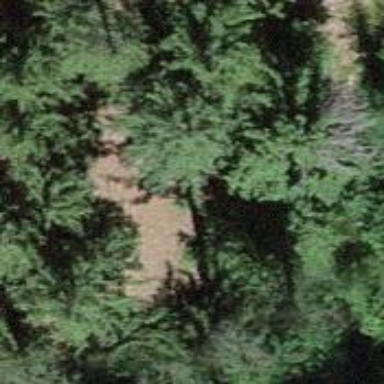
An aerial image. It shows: Unpaved path.